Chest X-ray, PA view. Patient: 59 years old, sex F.
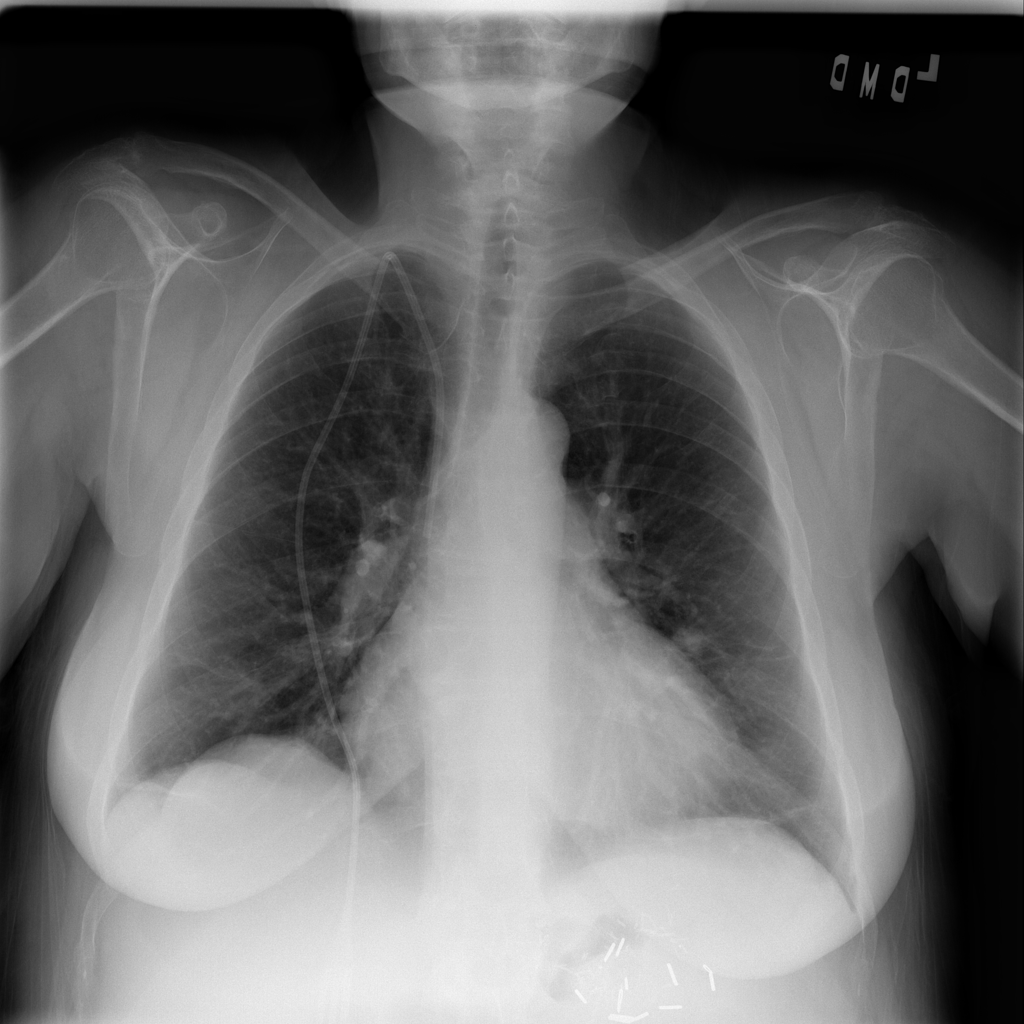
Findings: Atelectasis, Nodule